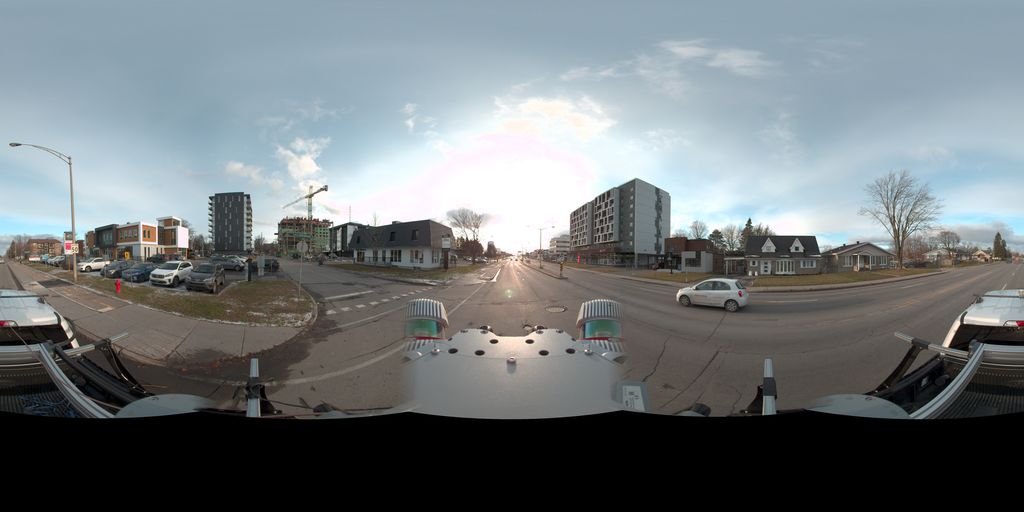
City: quebec_city